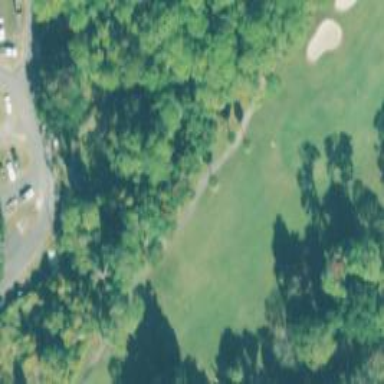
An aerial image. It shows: Service road designated as golf cart path.